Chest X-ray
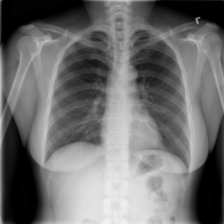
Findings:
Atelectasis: negative
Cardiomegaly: negative
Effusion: negative
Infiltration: negative
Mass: negative
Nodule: negative
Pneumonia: negative
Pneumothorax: negative
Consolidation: negative
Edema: negative
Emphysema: negative
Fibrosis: negative
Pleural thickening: positive
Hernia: negative